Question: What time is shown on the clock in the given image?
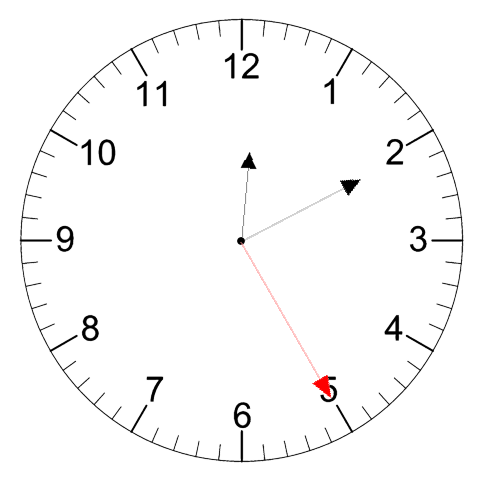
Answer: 12:10:25